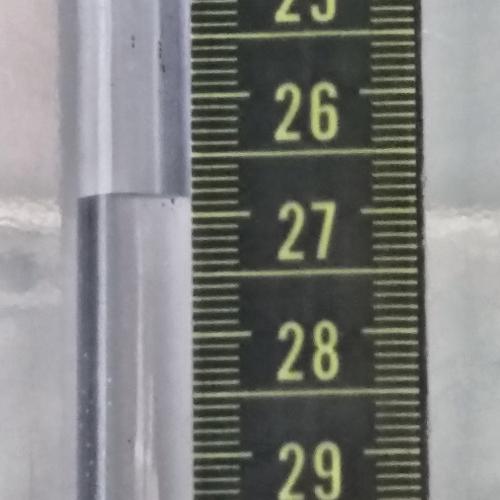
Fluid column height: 26.9 cm